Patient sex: M
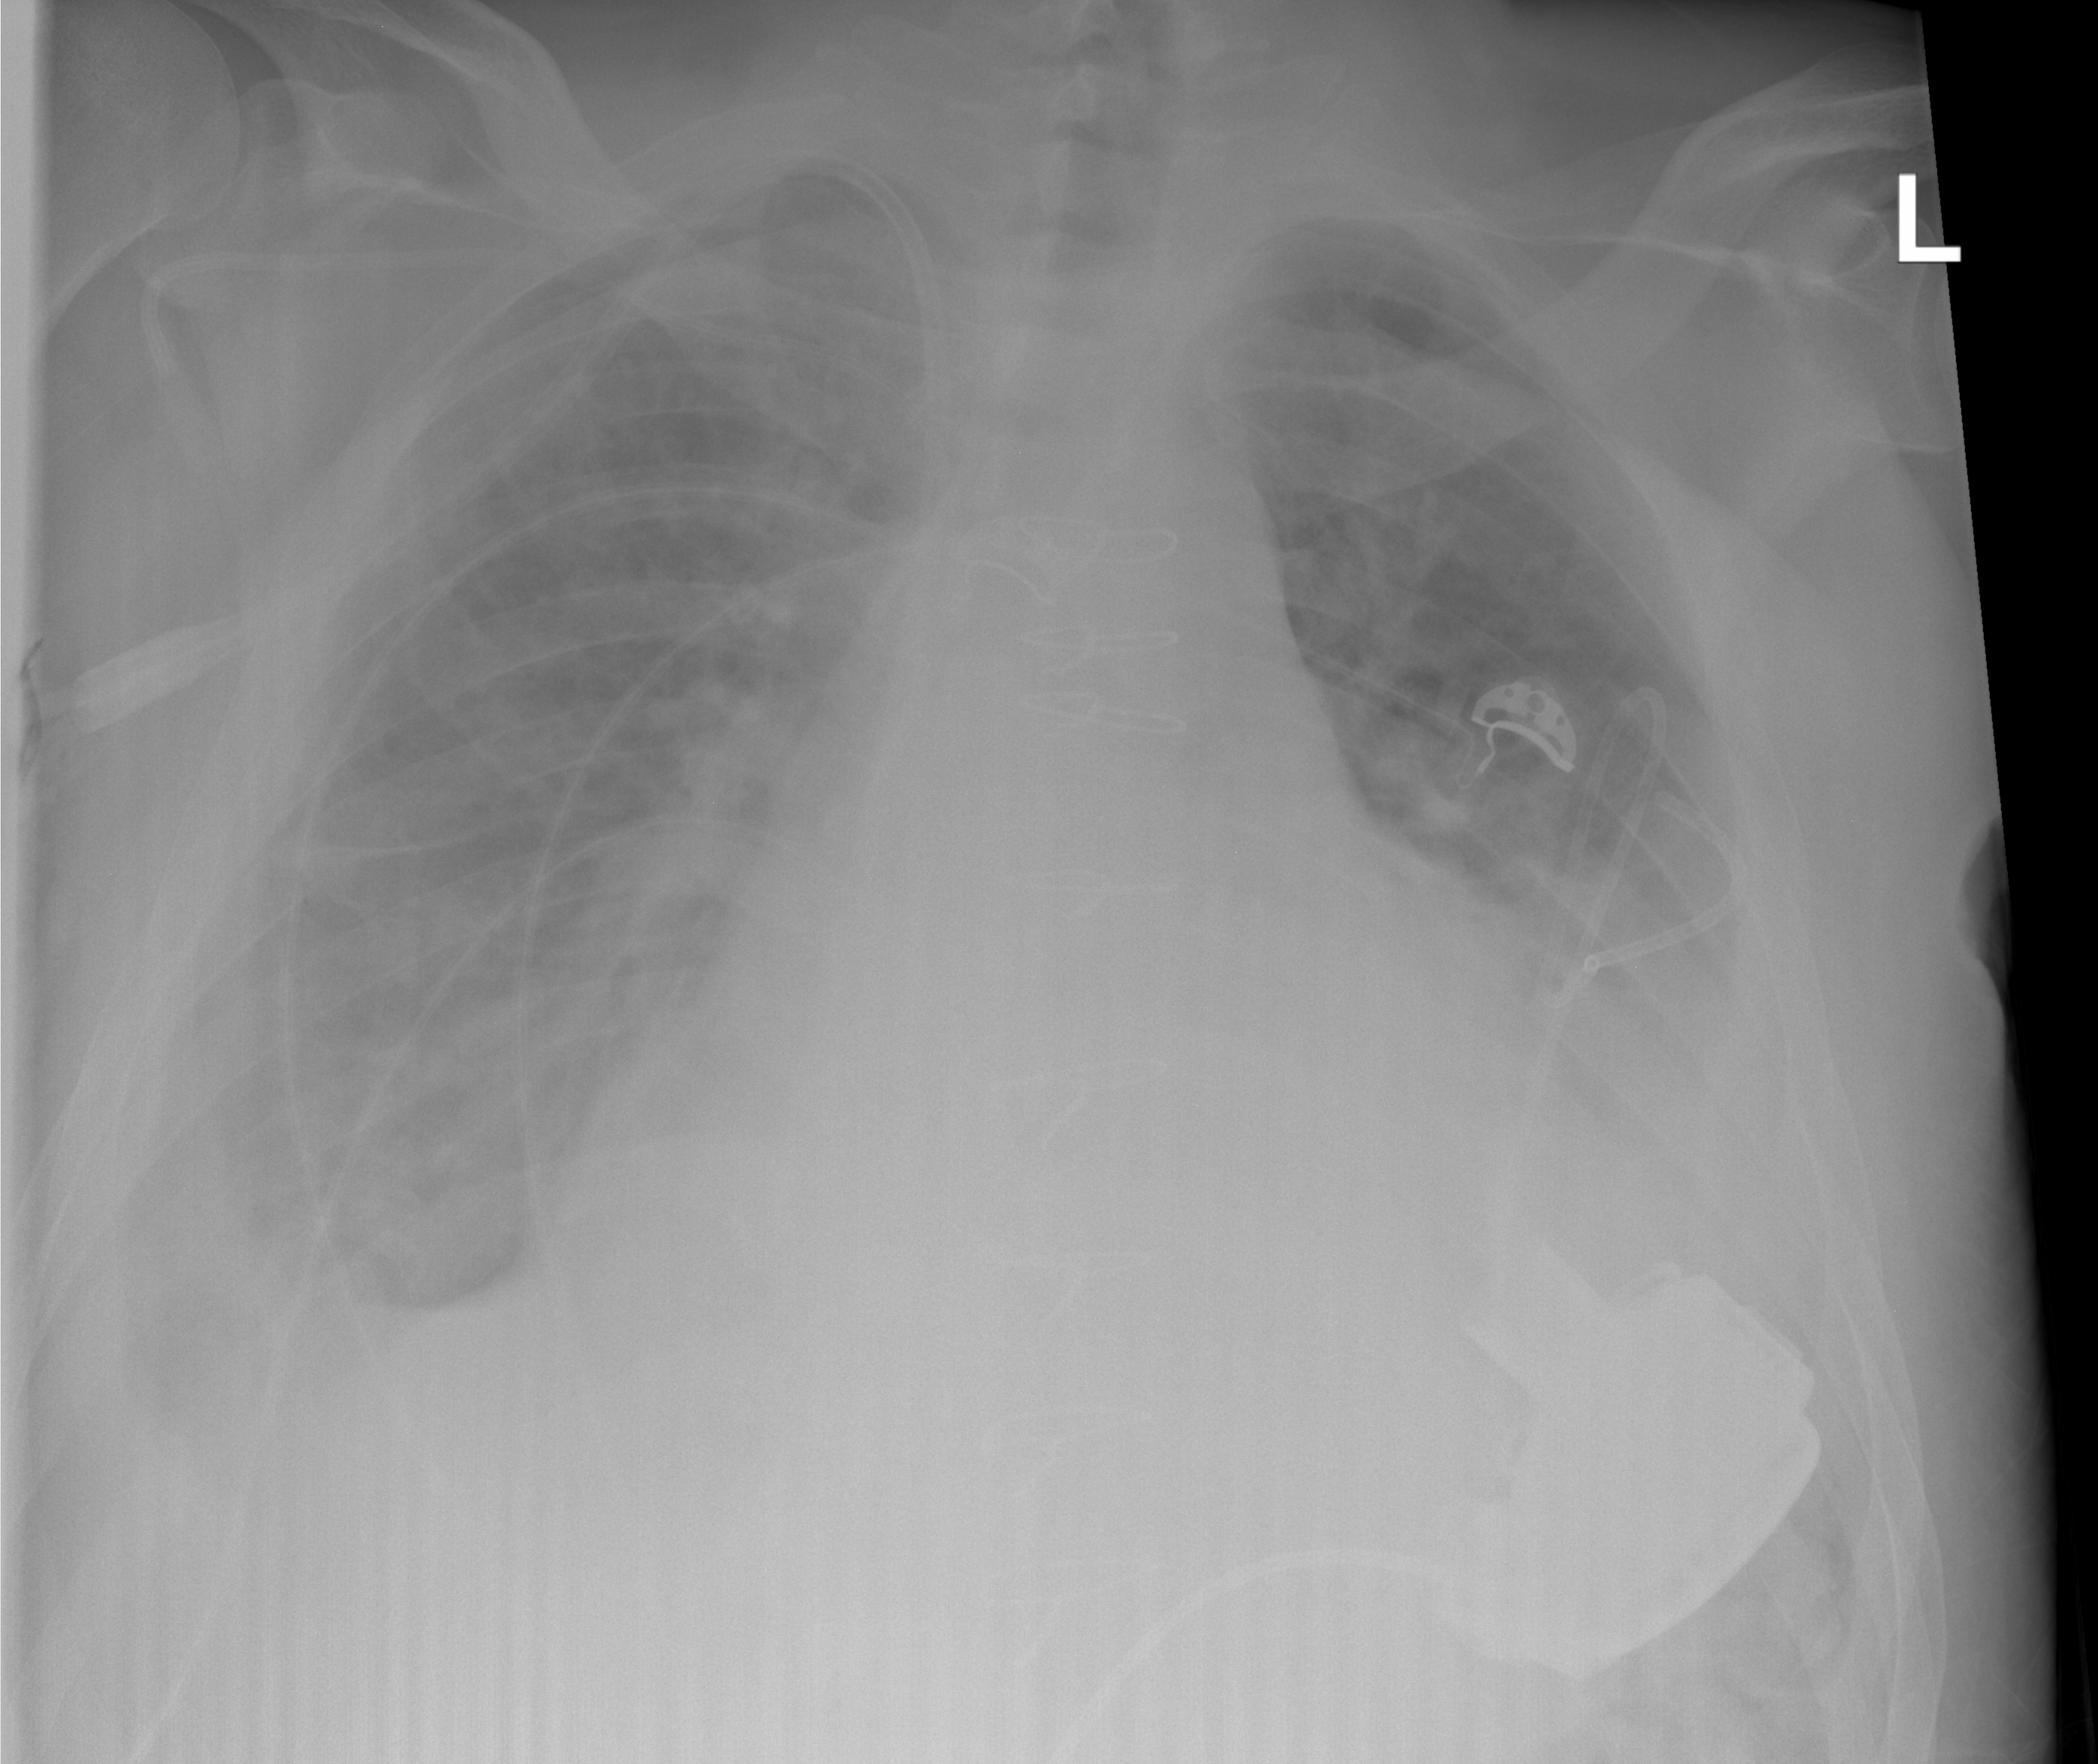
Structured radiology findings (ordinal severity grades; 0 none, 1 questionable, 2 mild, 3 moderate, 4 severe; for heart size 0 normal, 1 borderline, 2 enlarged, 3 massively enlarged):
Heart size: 3
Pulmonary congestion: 3
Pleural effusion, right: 3
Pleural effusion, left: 3
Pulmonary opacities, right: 2
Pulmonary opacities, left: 2
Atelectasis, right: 2
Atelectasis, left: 3